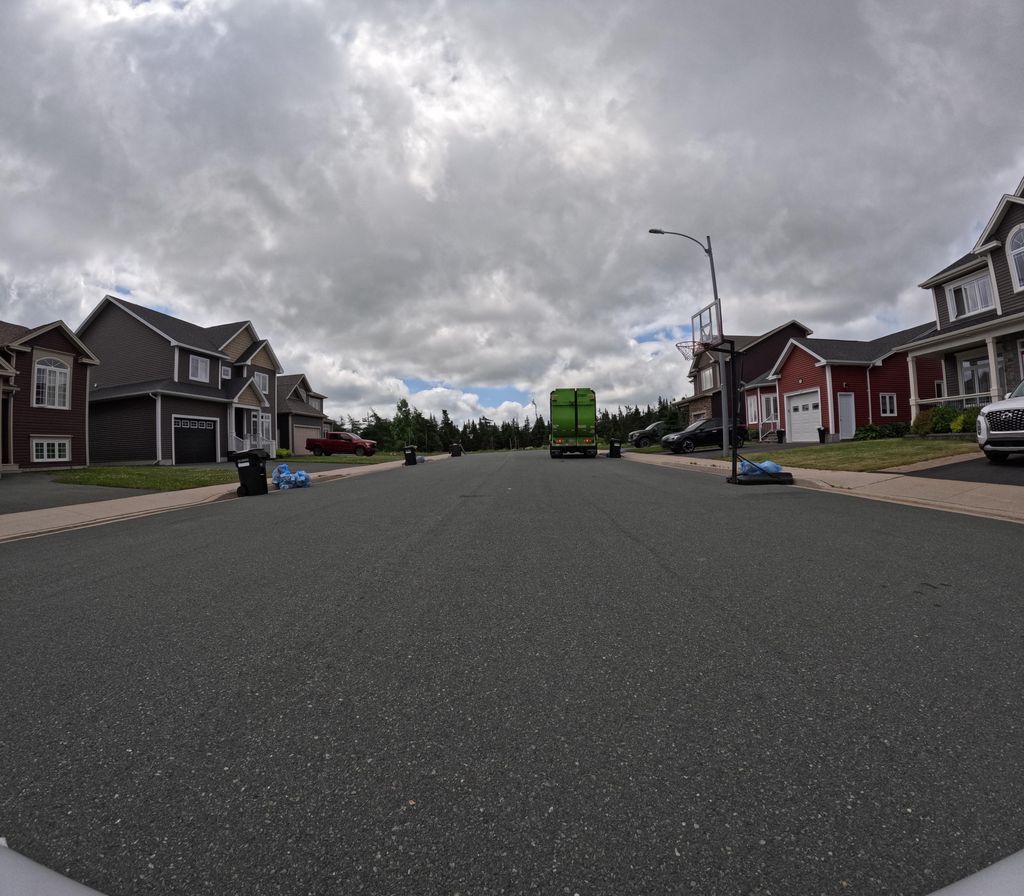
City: st_johns